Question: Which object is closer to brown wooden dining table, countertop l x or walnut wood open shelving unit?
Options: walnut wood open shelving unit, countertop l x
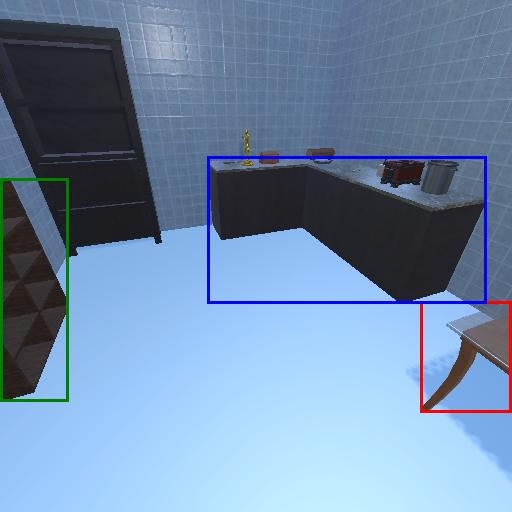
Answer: walnut wood open shelving unit